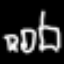
Label: angel